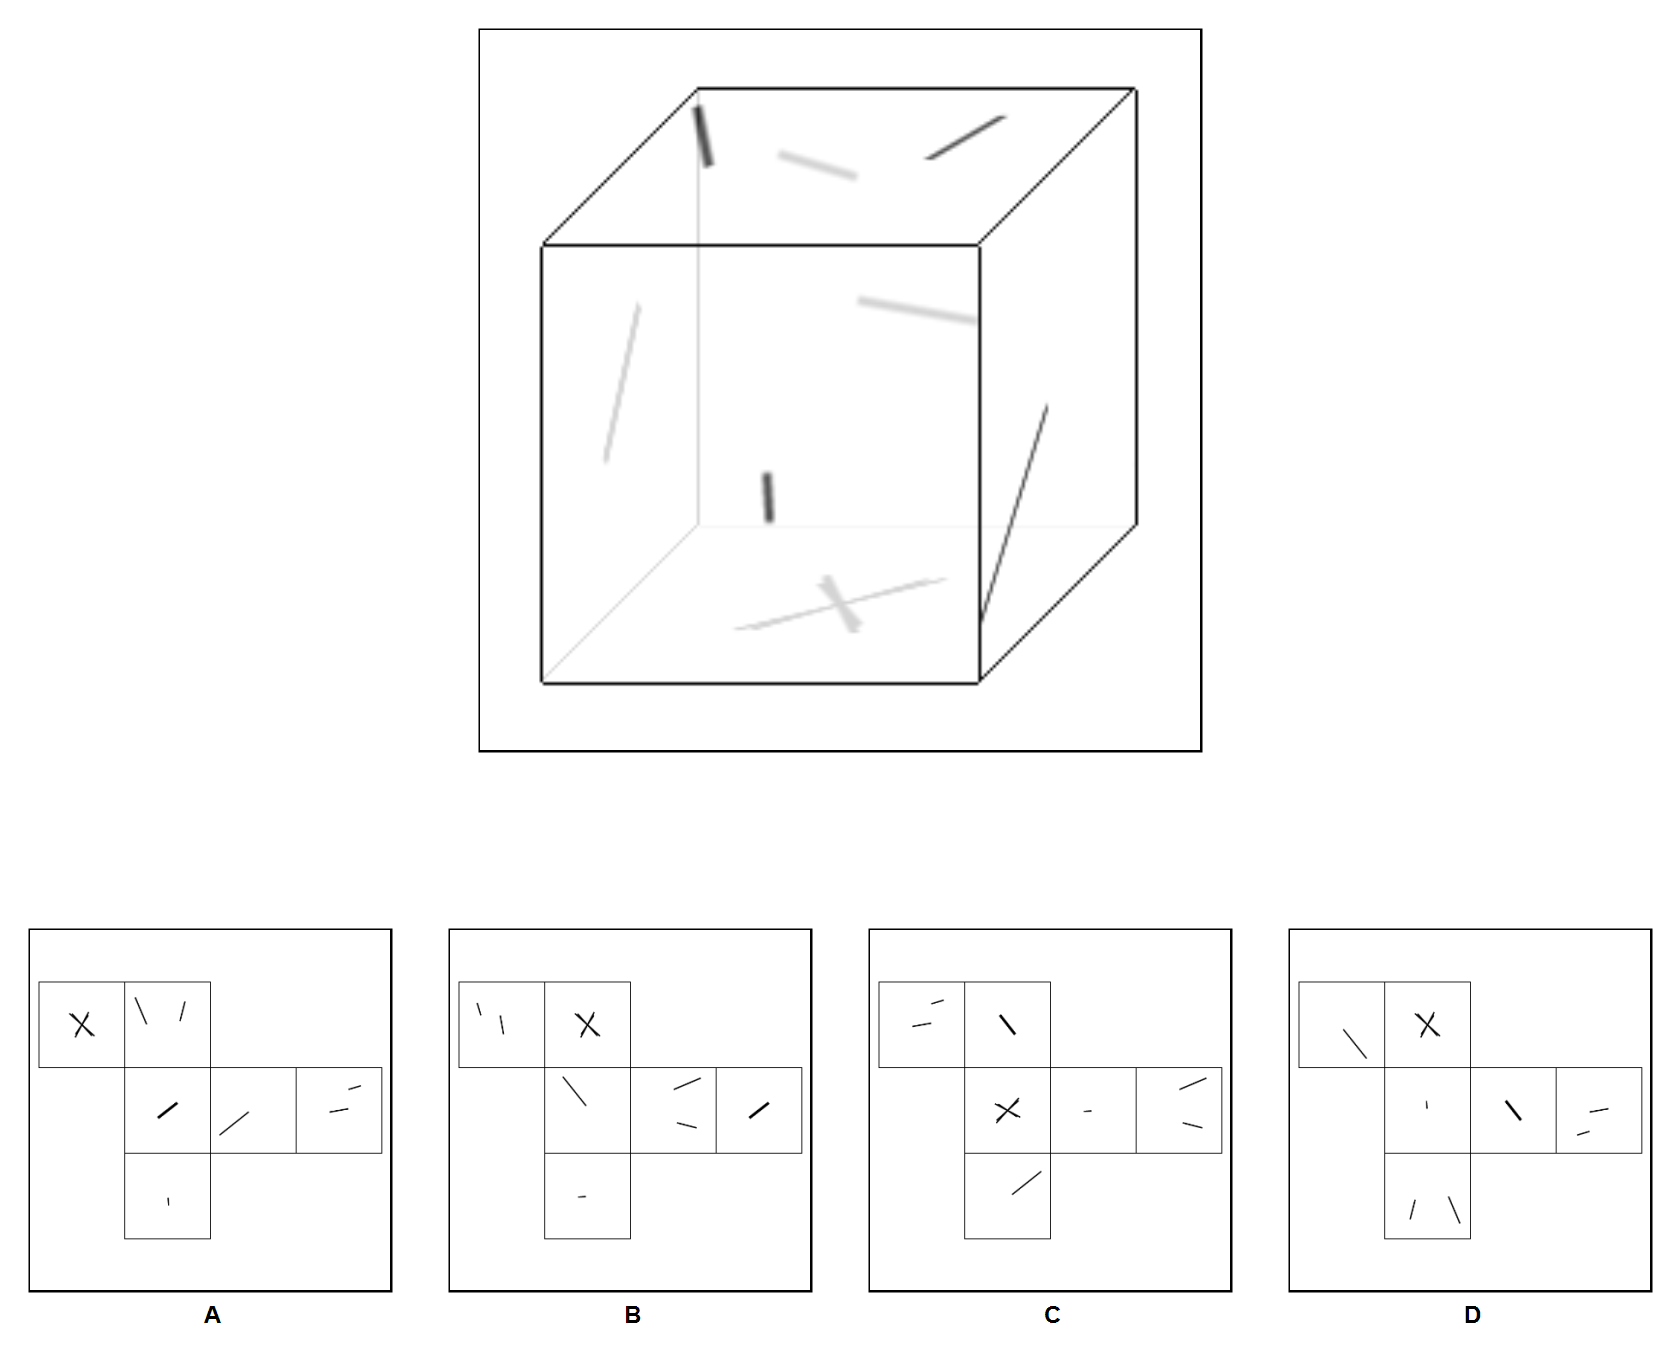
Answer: C